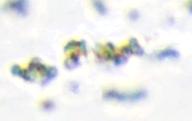
Label: Phaeocystis